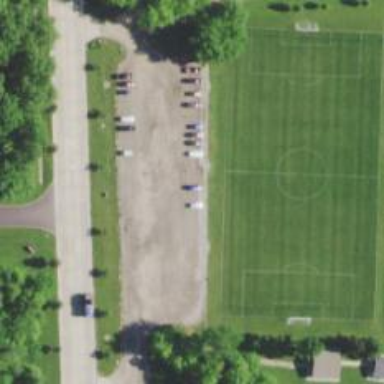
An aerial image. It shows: Soccer pitch for outdoor sports and leisure activities.